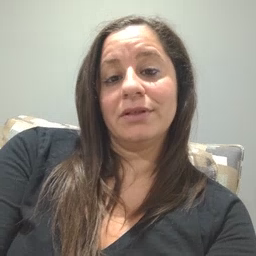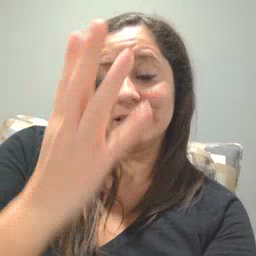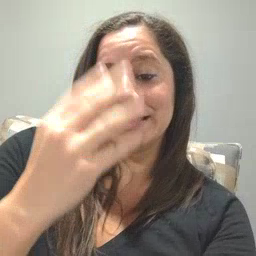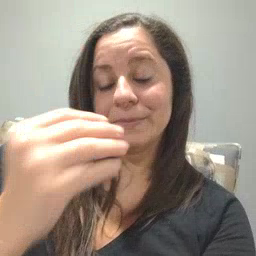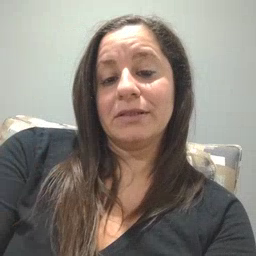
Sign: sleepy